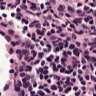
Metastatic tissue present: no